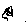
Label: car